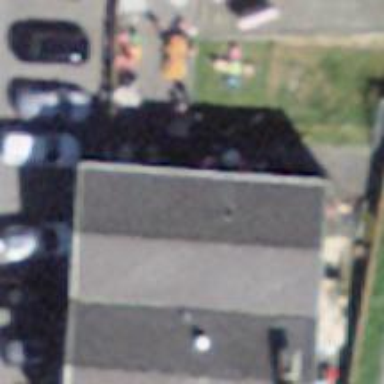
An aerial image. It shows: Cafe.